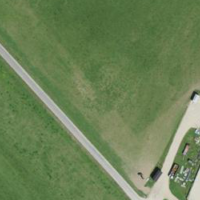
EUNIS habitat code: 52
Species observed at this site:
Gryllus campestris
Plantago major